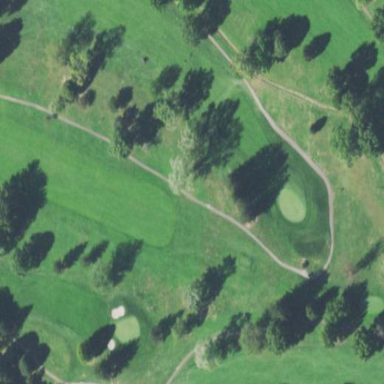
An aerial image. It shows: Golf fairway on grassland designated for leisure and sports activities.